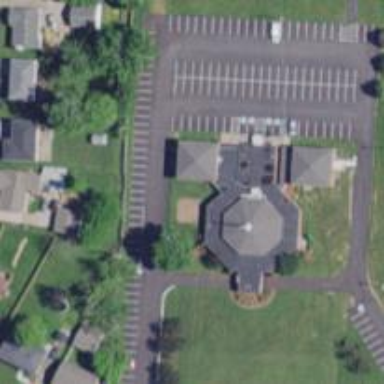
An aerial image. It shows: Building serving as place of worship.